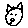
Label: cat